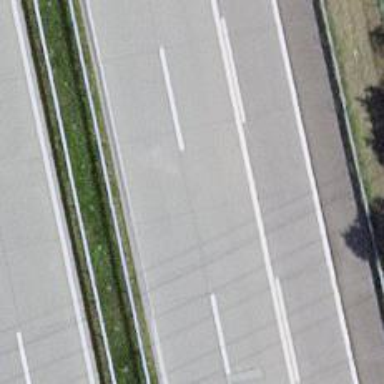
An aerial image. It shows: Asphalt motorway link.